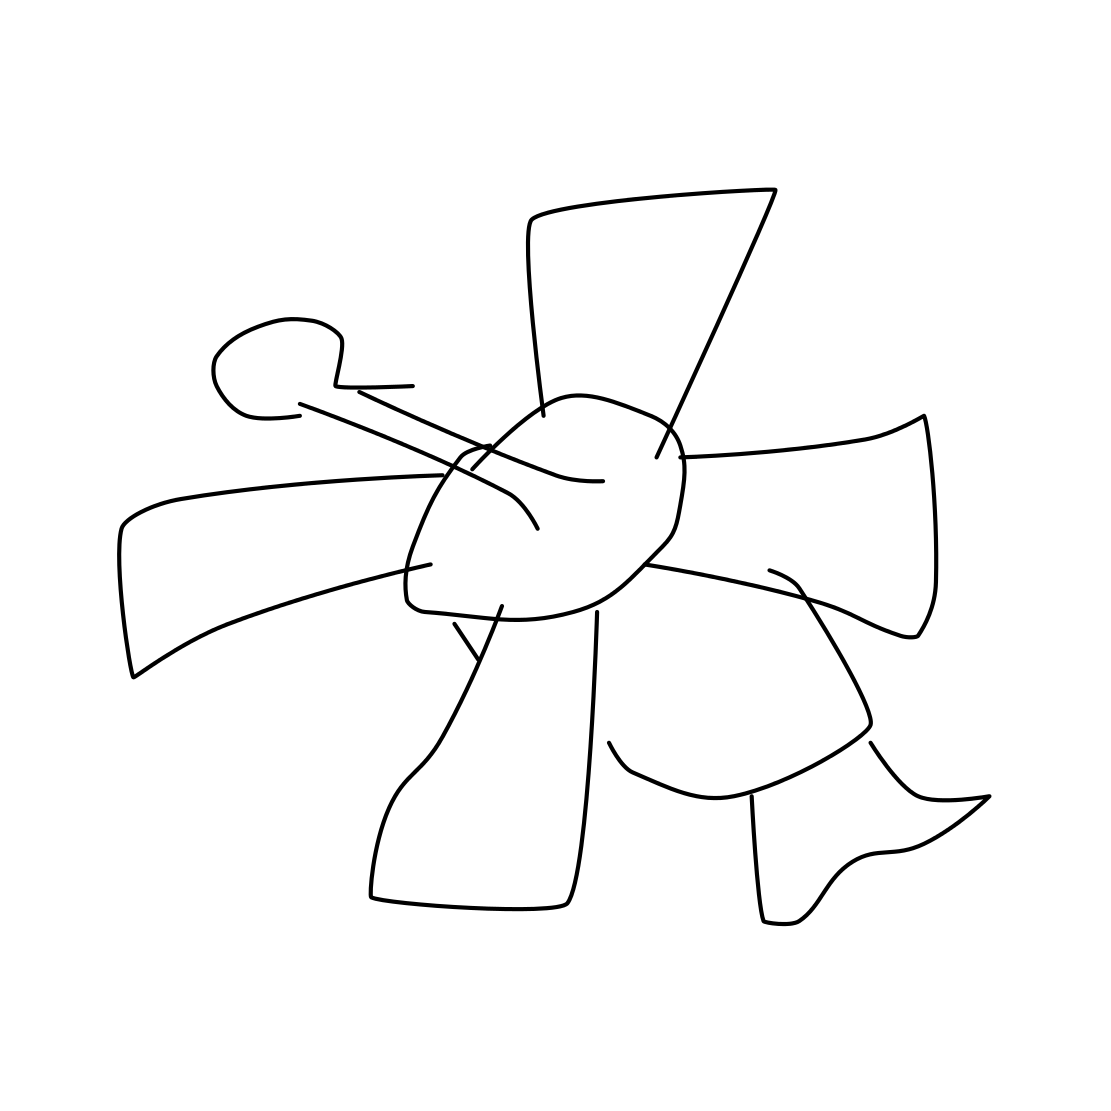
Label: satellite